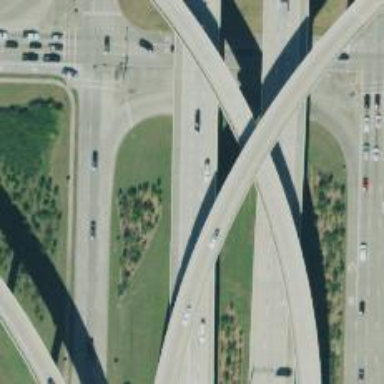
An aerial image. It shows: Bridge over motorway.